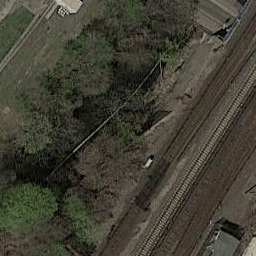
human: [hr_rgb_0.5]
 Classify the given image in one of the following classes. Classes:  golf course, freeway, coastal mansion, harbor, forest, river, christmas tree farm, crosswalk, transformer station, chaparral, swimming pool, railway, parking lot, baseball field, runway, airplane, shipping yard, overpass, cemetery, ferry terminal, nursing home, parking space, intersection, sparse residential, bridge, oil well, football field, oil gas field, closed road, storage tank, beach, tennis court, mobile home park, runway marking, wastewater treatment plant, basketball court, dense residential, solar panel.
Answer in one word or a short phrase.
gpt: railway